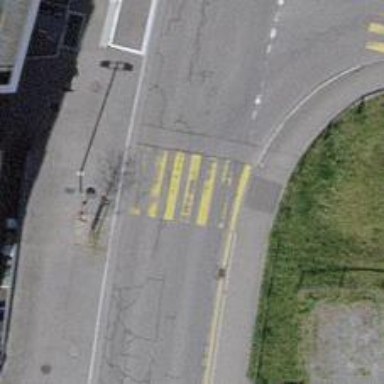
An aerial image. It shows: Marked crossing with zebra stripes on the road.